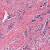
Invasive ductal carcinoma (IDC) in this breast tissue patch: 1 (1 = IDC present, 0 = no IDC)